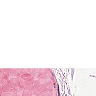
Metastatic tissue present: no